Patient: sex F, age 74
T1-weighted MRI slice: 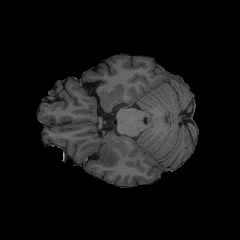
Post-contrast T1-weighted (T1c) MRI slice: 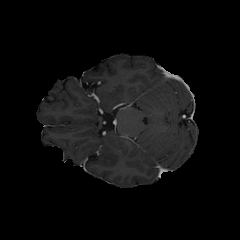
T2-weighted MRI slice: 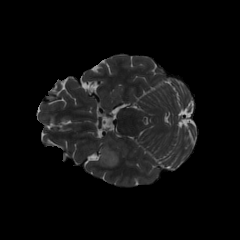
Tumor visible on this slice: yes
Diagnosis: Glioblastoma, IDH-wildtype
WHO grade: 4